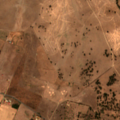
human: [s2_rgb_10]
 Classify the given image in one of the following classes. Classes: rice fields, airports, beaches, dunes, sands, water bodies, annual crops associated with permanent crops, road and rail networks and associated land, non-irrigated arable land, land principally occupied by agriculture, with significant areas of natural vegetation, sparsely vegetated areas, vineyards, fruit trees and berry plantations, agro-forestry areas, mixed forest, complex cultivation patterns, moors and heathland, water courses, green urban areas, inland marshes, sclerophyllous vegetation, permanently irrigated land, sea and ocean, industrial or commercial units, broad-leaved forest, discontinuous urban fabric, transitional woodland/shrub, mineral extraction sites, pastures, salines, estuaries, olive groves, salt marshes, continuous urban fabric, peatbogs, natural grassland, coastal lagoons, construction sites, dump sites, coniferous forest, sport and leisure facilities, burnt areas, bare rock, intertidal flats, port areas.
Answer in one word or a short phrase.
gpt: non-irrigated arable land, olive groves, complex cultivation patterns, agro-forestry areas